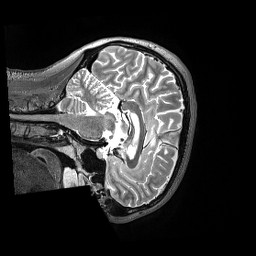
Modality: T2w
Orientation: sagittal